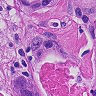
Metastatic tissue present: yes